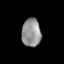
Tissue: prostate
Cell type: T cells
Senescence score: 0.3518
Nuclear area (px): 527
Mean DAPI intensity: 146.309